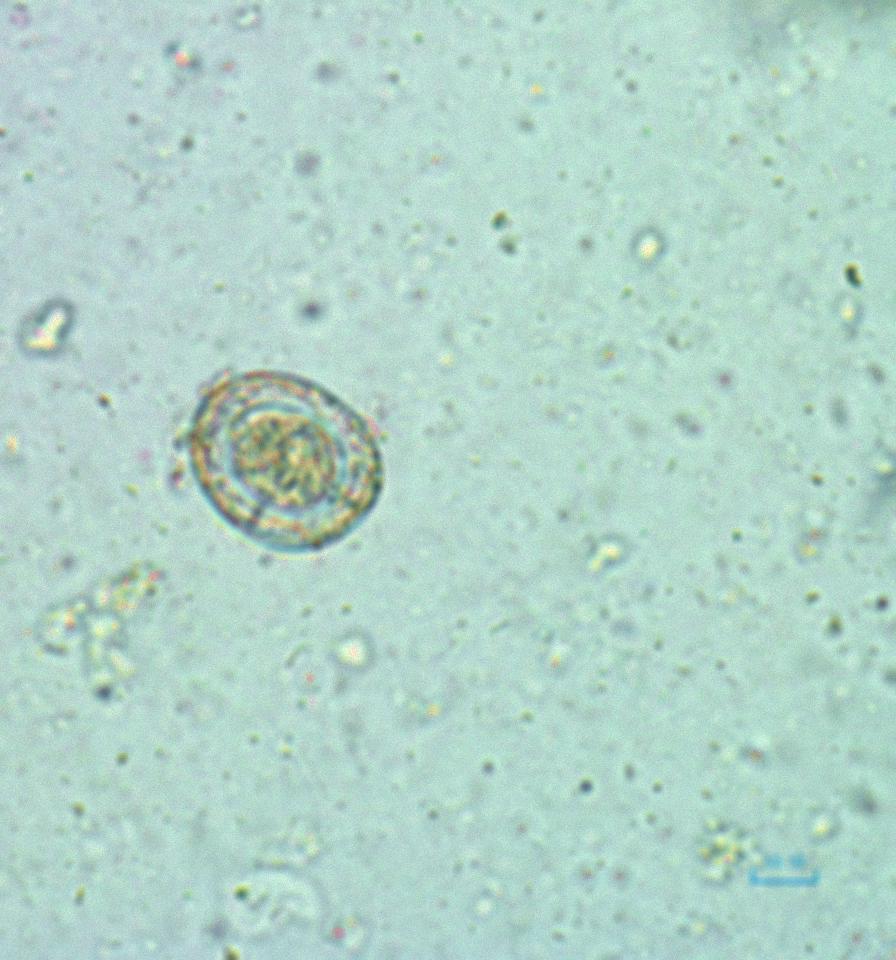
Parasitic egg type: Hymenolepis nana